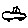
Label: car